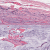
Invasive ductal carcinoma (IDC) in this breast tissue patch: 1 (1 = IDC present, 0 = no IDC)